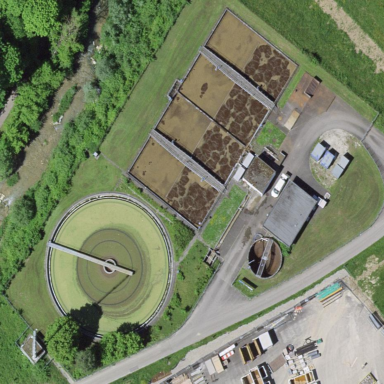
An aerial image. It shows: View of wastewater plant.